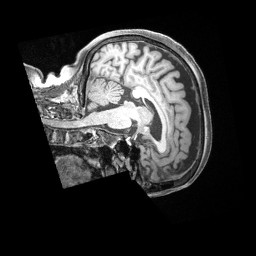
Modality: T1w
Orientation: sagittal
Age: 71
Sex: female
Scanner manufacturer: siemens
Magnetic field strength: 3 T
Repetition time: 2.5 s
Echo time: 0.00222 s